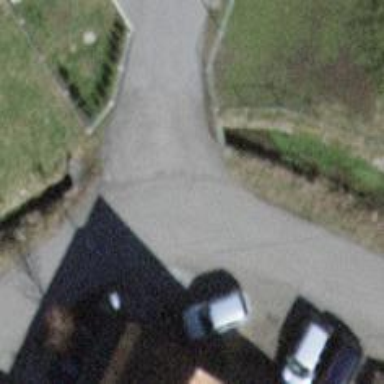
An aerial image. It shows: Paved residential road.